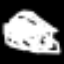
Label: squiggle